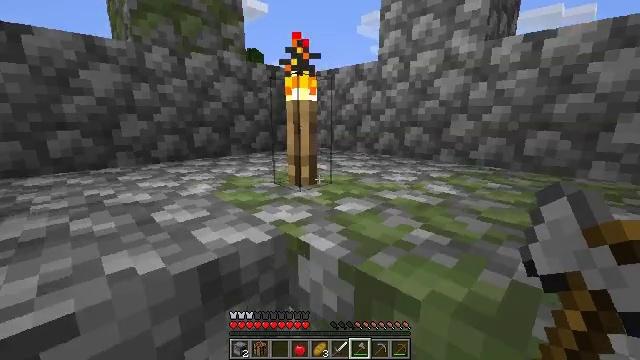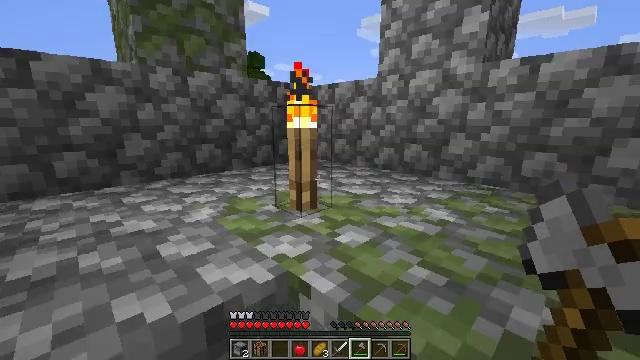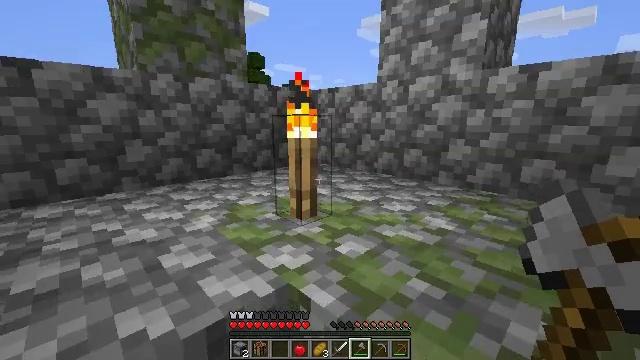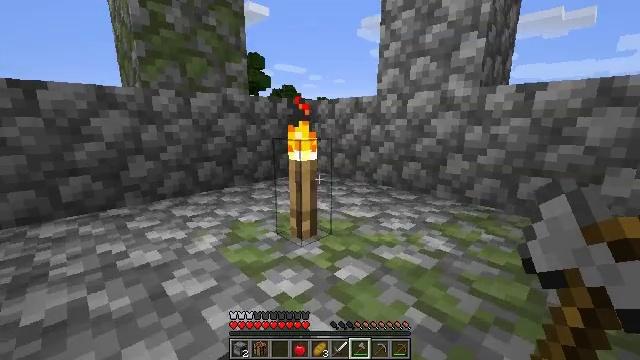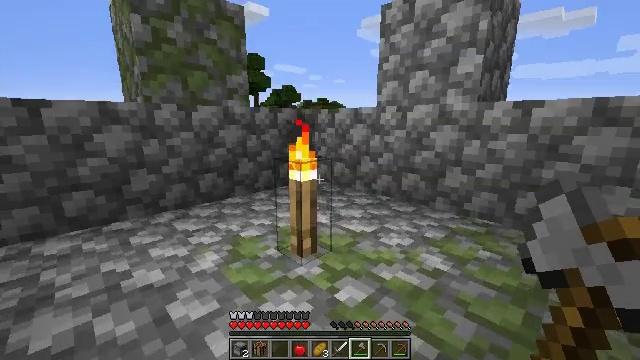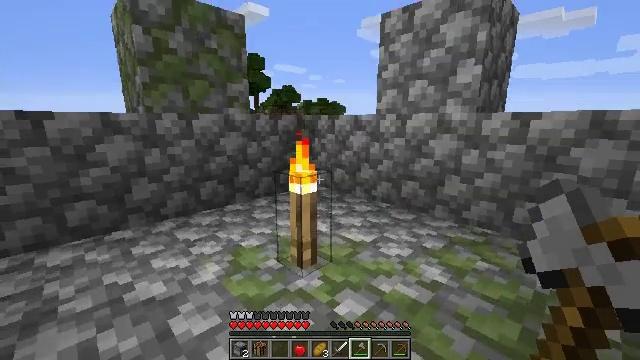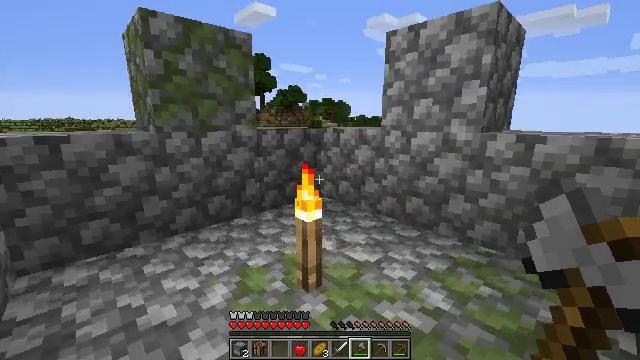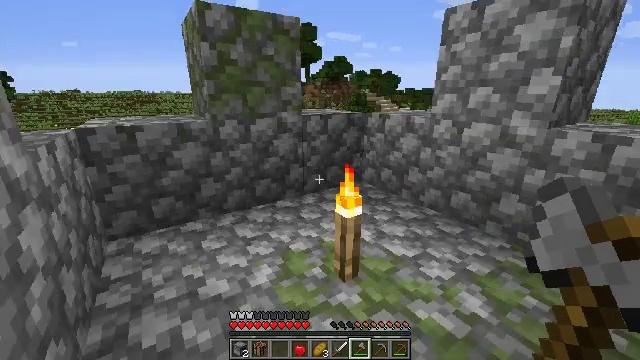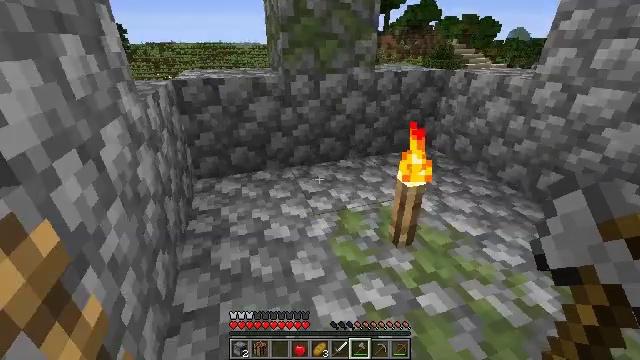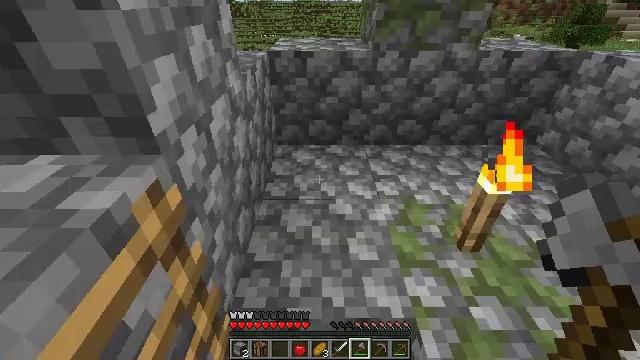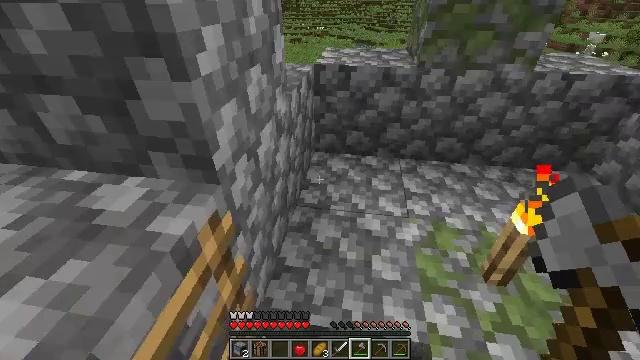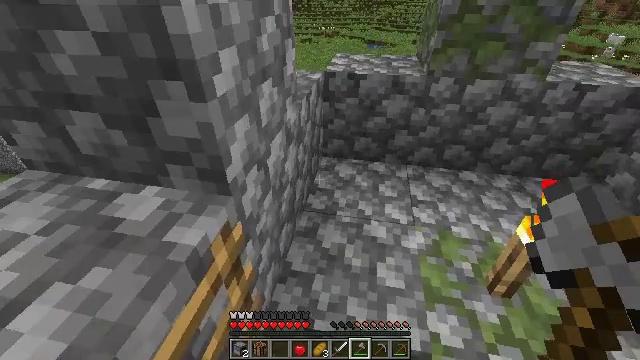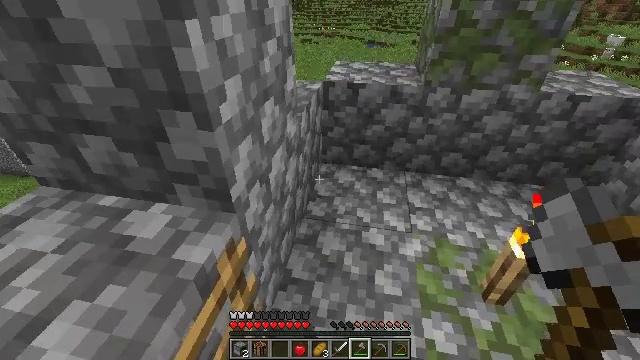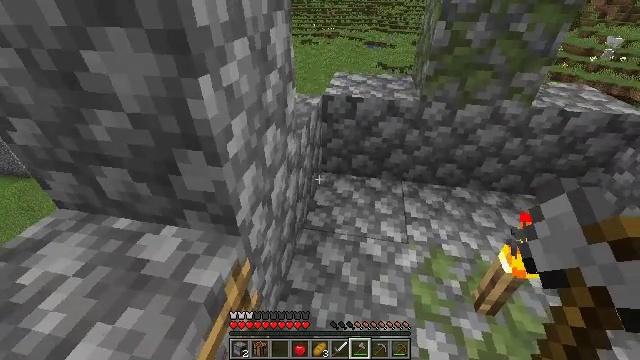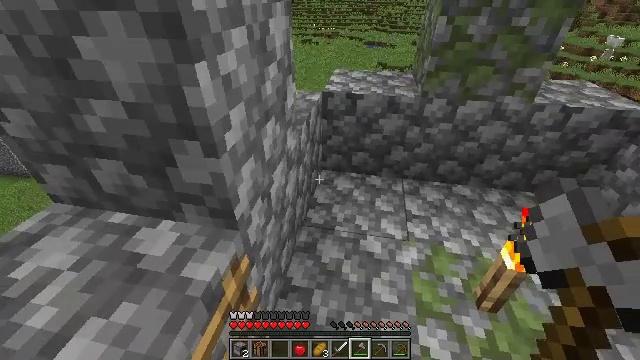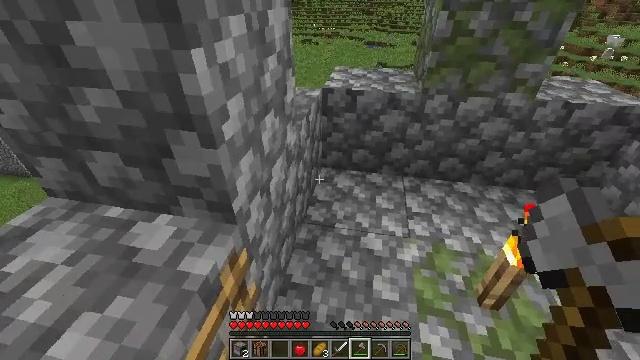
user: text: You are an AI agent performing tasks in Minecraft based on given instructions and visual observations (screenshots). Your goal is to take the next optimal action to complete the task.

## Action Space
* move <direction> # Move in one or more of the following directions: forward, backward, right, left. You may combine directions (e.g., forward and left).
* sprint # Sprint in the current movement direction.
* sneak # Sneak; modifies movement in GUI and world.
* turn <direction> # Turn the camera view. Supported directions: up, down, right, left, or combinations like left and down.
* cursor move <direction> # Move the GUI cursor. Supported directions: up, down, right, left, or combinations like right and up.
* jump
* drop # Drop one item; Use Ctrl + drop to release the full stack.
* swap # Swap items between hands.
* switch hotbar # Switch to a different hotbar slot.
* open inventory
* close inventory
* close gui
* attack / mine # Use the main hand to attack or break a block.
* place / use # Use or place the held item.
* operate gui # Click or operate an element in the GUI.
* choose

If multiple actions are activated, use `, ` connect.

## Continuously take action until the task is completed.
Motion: motion action
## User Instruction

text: Gather the wall torch from the wall.
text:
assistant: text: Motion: move back
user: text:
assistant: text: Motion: move back
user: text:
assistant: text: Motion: move back
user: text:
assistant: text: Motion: move back
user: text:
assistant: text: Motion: move back
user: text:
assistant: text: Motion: move back, turn left
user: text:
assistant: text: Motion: move back, turn left and down
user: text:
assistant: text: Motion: move back, turn left and down
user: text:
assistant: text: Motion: move back, turn left and down
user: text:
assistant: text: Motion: move back, turn left and down
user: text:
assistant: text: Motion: move back, turn left
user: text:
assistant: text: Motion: no_op
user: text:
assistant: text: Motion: no_op
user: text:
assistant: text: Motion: no_op
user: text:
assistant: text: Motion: no_op
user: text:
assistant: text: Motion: no_op
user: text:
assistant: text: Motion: no_op
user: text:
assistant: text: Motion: no_op
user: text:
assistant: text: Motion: no_op
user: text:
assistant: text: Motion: no_op
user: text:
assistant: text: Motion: no_op
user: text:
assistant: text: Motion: no_op
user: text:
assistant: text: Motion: no_op
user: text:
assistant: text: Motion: turn right
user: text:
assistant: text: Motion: turn right and down
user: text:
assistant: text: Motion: turn right and down
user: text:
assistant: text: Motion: turn right and down
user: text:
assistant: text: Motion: turn right and down
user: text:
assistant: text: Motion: turn down
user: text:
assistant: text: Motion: turn left and down